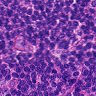
Metastatic tissue present: no